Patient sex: F
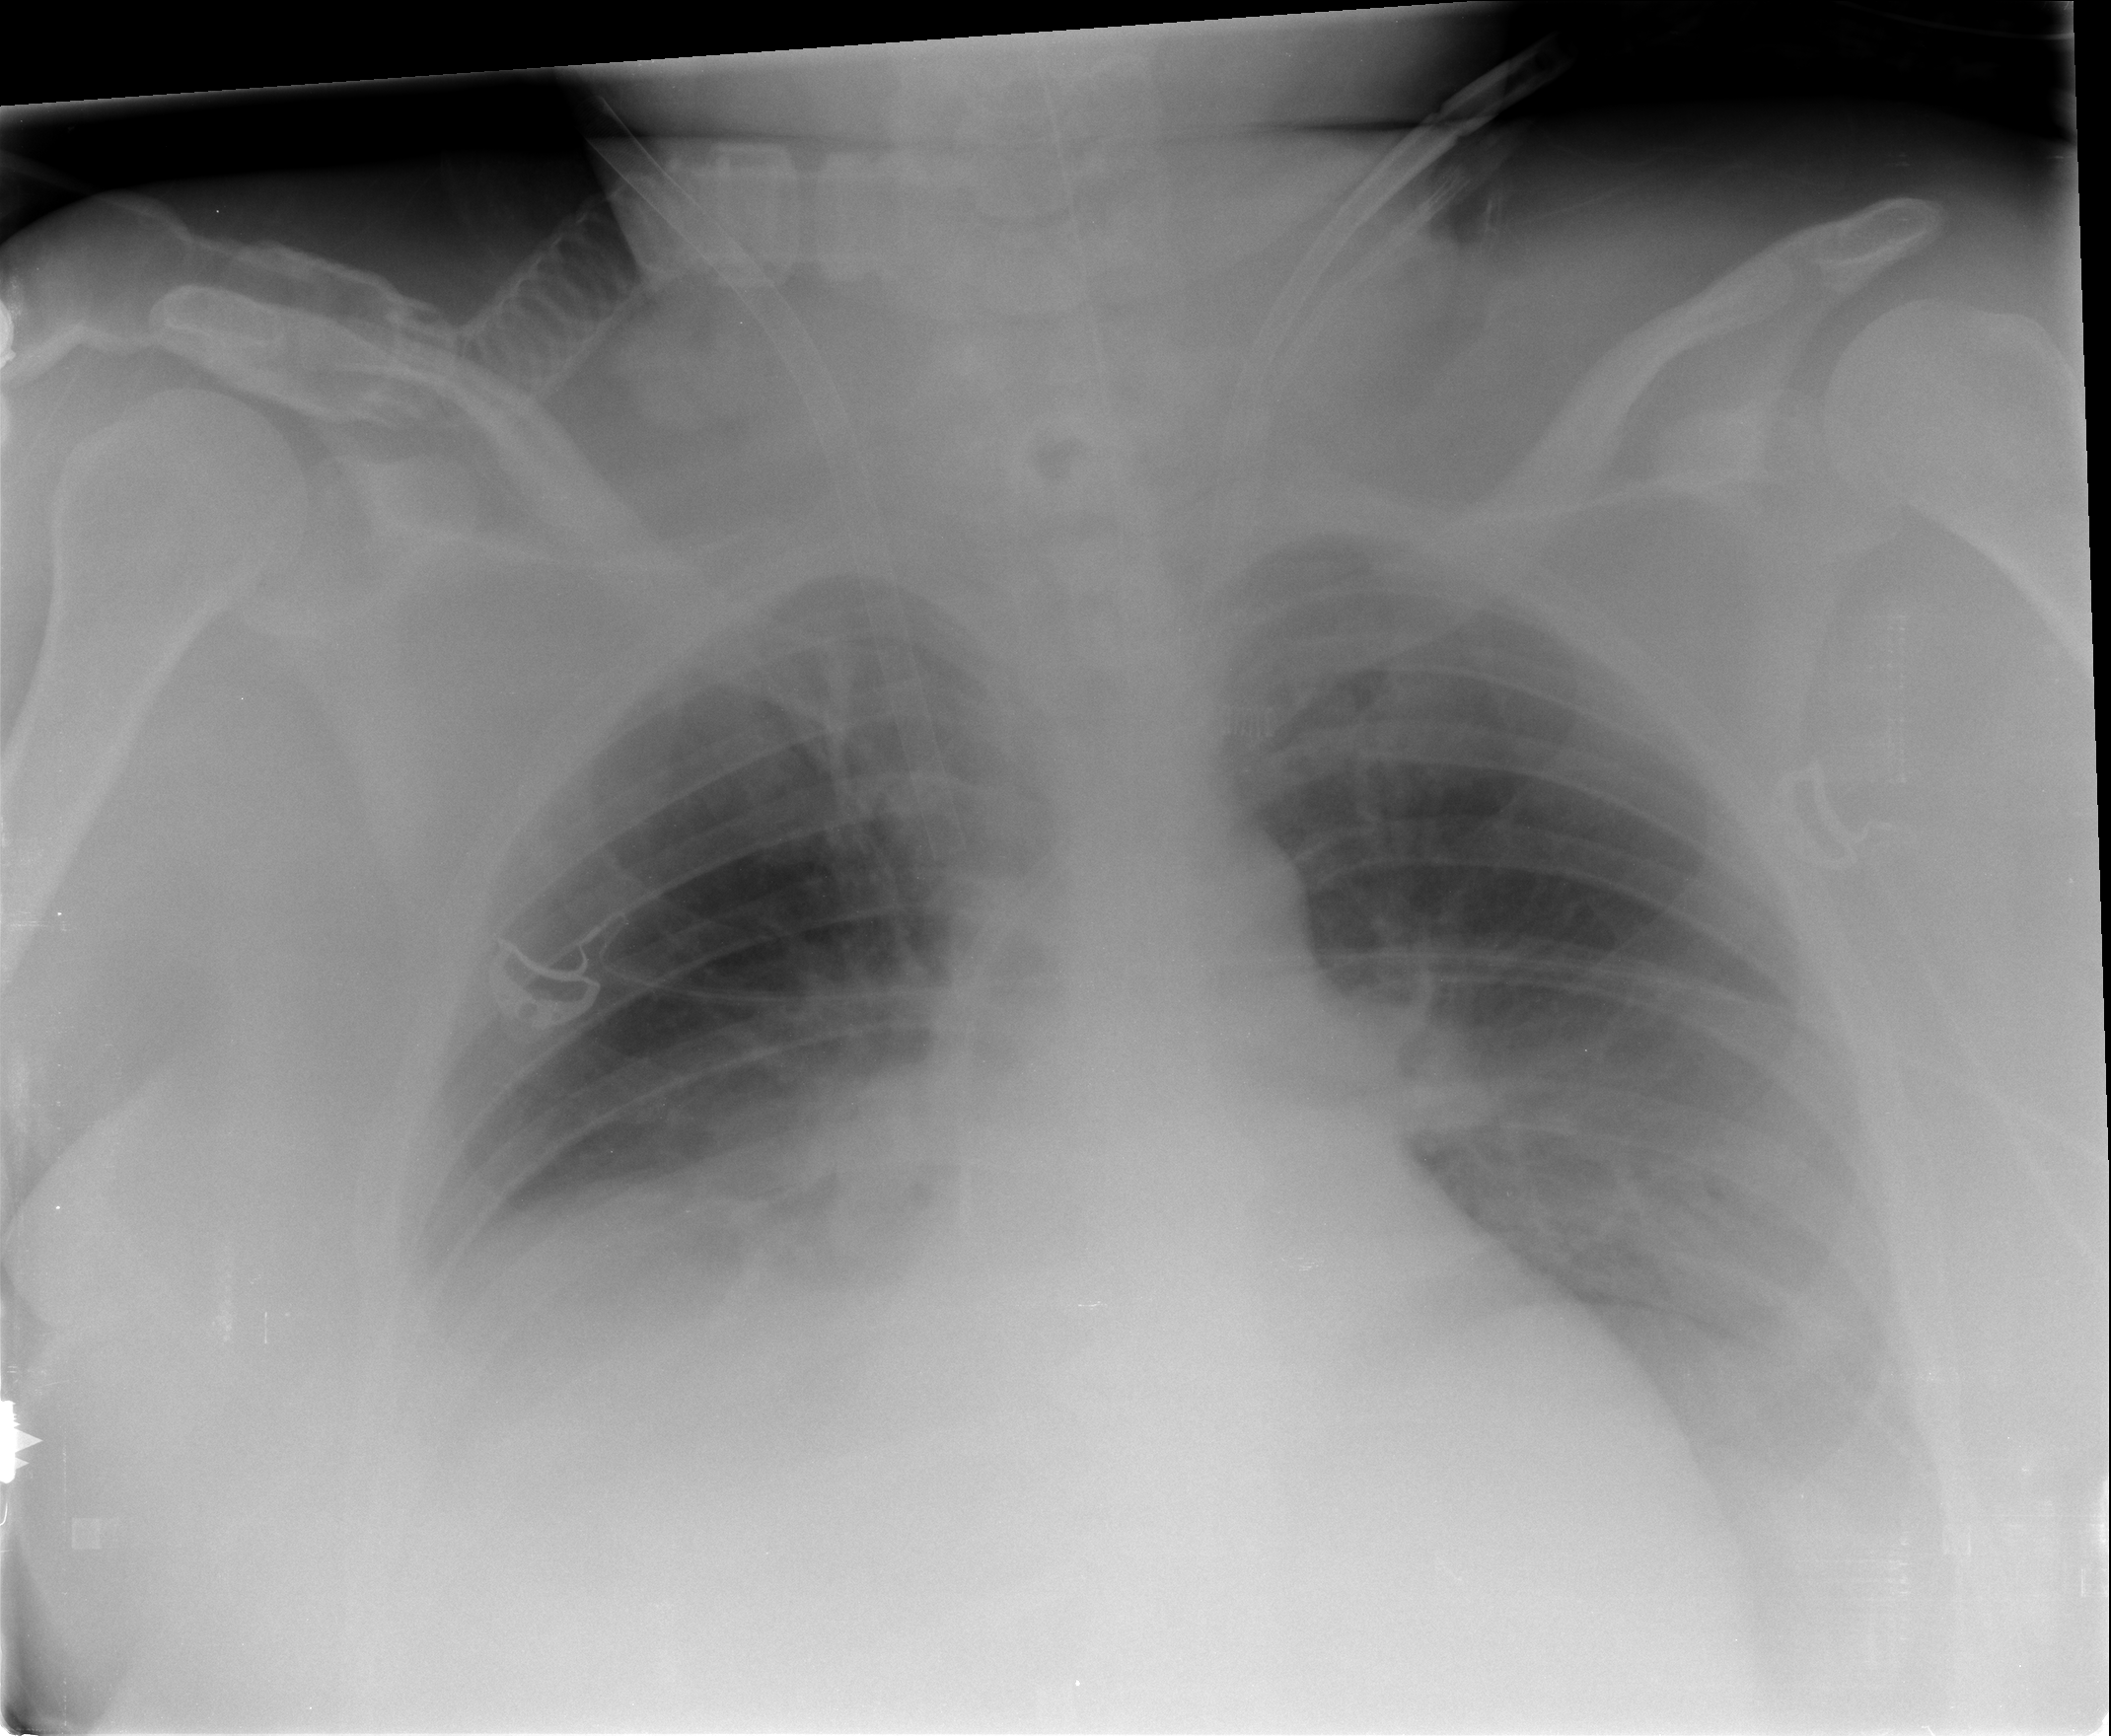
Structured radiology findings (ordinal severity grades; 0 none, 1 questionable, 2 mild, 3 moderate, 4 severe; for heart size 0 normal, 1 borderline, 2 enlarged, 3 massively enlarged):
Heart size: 1
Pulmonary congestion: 2
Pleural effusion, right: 2
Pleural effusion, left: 3
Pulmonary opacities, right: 0
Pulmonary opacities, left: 0
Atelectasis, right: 3
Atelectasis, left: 2